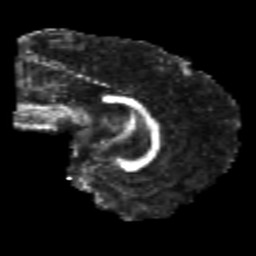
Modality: FA
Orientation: sagittal
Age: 19
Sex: male
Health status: healthy
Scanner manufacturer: philips
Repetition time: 7.475 s
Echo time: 0.08753 s